Field crop: tomato
Growth stage: 1
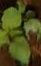
Species: solanum